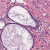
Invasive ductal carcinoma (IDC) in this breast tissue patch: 1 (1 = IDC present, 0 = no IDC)